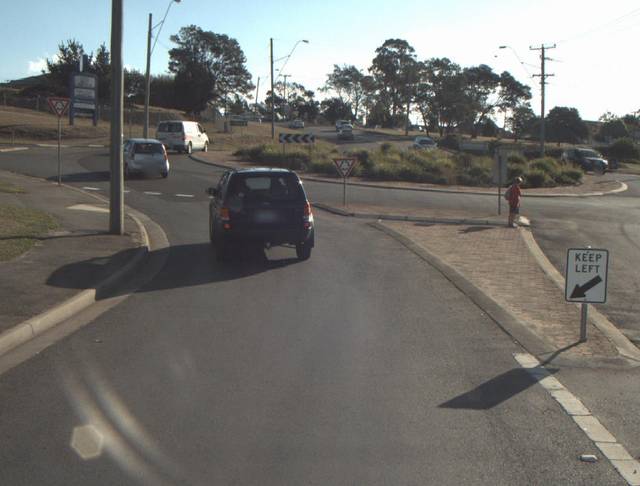
Region: Australia
Coordinates: -41.471, 147.134